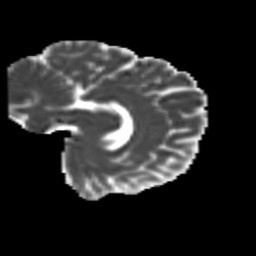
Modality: MD
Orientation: sagittal
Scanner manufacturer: siemens
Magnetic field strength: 3 T
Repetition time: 9.2 s
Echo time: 0.084 s